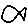
Label: fish